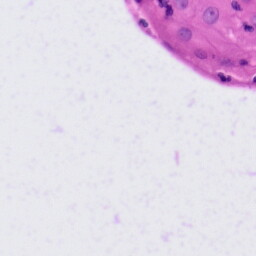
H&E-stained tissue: Tonsil